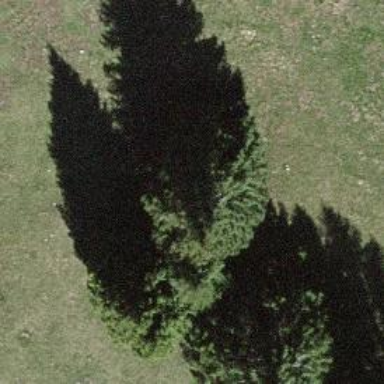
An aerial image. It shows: Beautiful tree in nature.